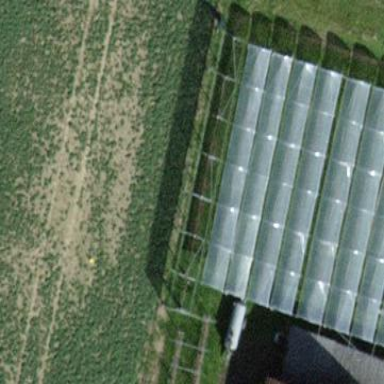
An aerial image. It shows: Greenhouse.